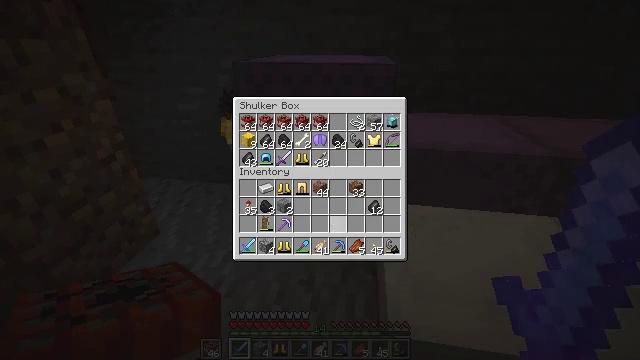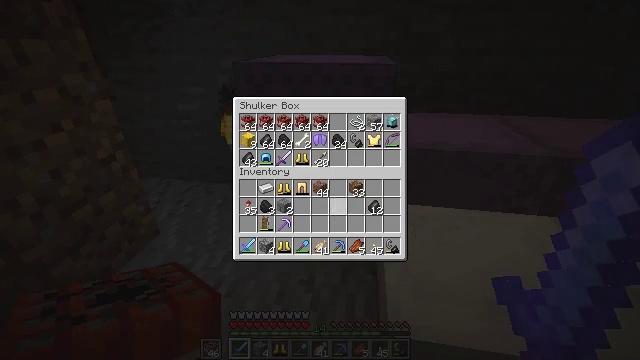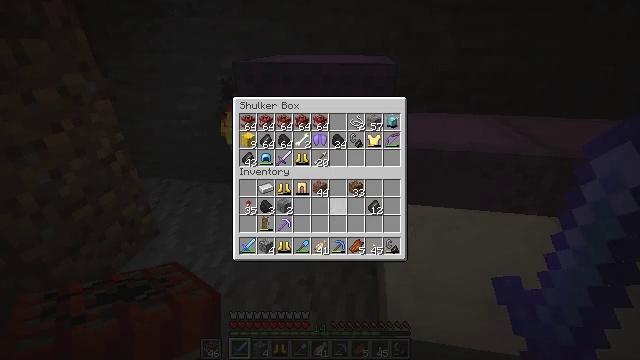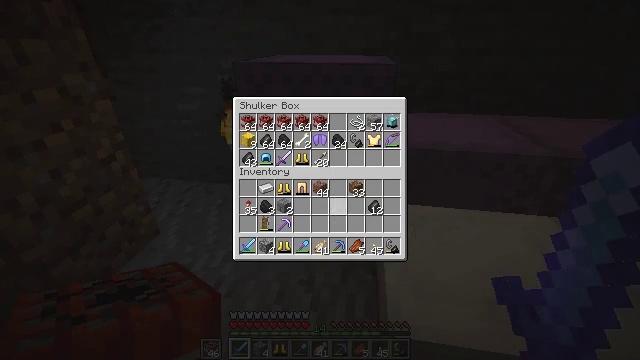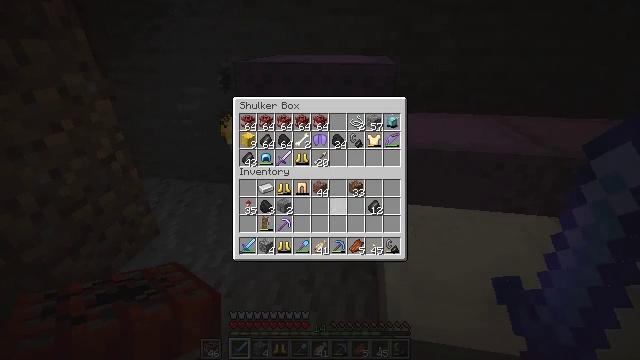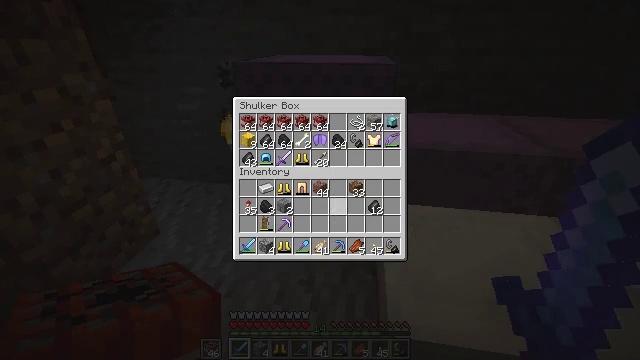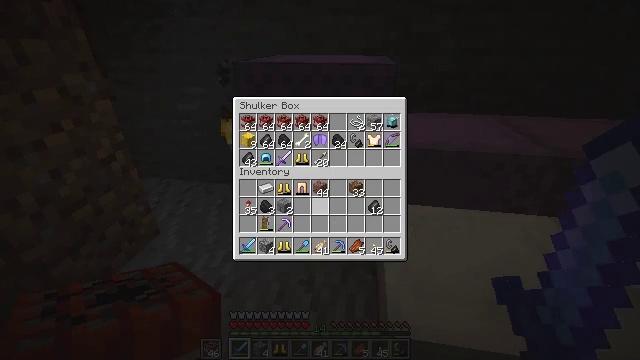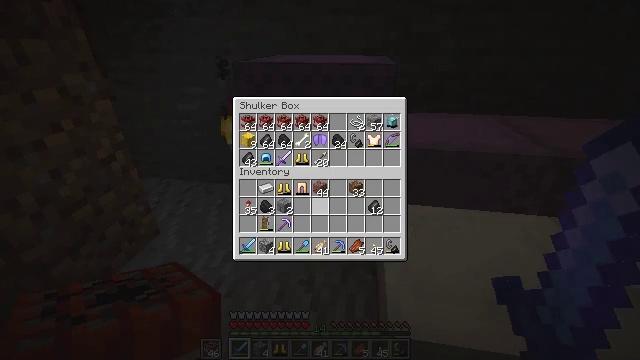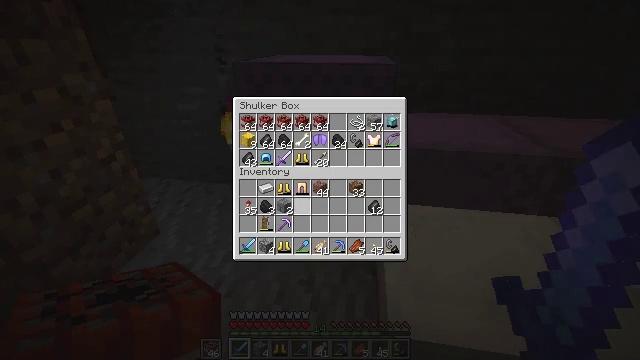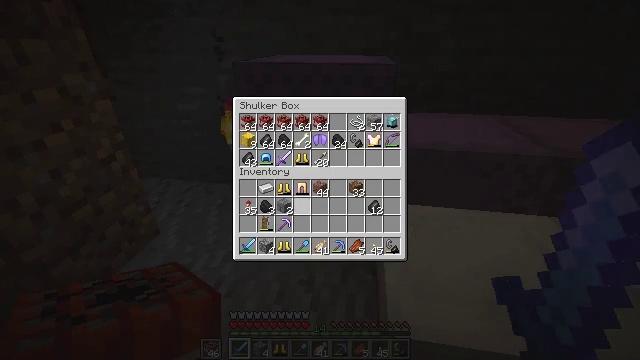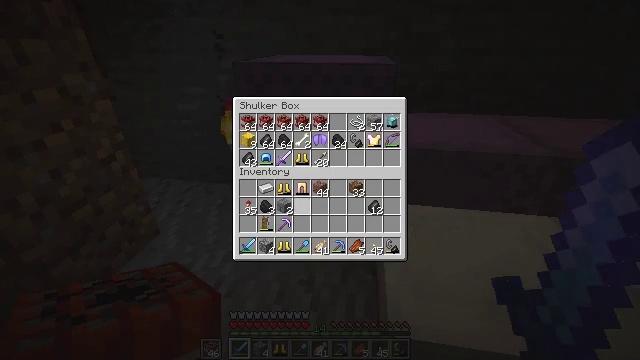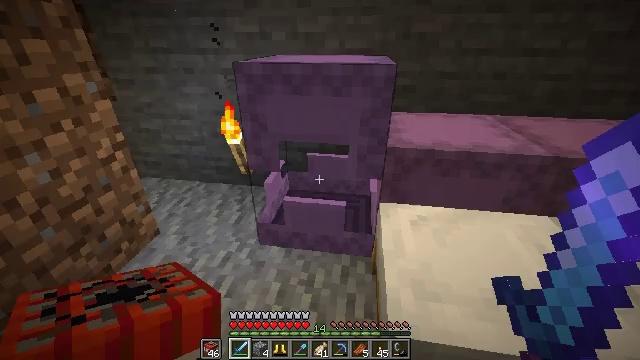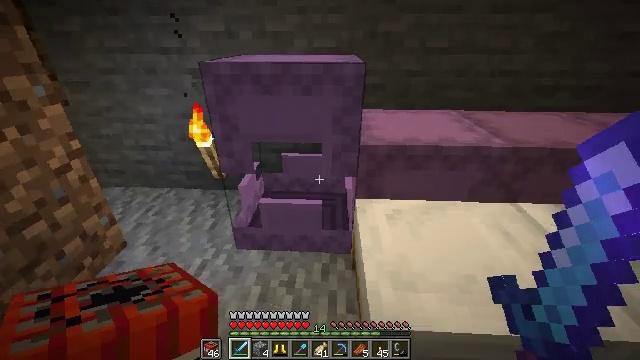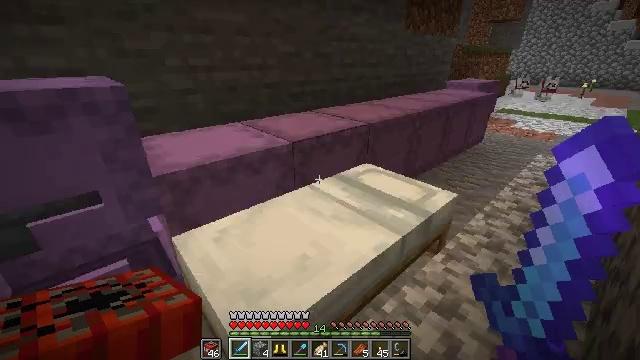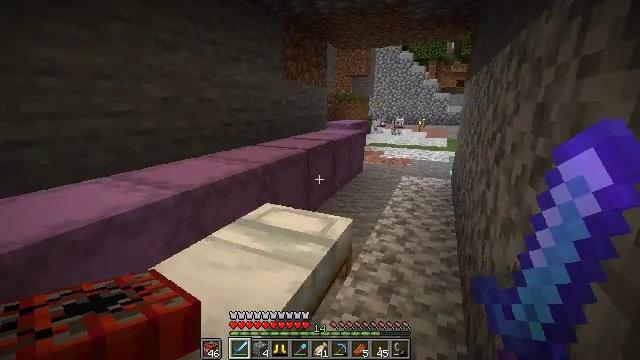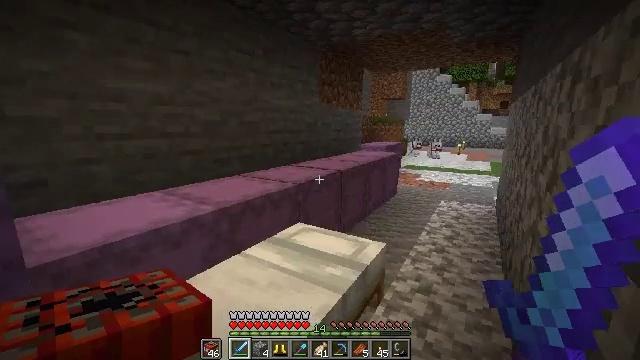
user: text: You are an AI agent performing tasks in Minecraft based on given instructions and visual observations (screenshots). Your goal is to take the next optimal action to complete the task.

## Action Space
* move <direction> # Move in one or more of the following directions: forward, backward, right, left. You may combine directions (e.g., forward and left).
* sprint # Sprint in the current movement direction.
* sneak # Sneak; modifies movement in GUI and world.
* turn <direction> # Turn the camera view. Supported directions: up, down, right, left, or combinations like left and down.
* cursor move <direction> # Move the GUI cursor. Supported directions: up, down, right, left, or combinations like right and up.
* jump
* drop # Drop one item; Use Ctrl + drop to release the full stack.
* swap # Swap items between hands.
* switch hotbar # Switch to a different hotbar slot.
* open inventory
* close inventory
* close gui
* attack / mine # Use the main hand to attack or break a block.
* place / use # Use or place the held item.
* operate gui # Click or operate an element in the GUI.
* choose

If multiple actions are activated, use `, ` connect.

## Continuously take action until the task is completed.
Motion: motion action
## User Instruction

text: Drop golden leggings.
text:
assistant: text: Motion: sneak
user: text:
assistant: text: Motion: sneak
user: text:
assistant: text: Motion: sneak
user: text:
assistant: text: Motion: sneak
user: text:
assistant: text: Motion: sneak
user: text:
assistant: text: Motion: cursor move left
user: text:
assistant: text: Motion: cursor move left
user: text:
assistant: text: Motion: no_op
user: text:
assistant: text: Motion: no_op
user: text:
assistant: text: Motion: no_op
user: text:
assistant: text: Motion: no_op
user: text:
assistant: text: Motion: turn right, close gui
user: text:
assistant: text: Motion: turn right and up
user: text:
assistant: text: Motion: turn right and up
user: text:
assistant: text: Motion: turn left and up
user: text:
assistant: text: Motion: turn down
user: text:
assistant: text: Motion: turn right and down
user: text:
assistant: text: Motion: turn right and up
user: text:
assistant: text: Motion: move forward, turn right
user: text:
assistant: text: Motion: turn right
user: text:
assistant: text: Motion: turn right and up
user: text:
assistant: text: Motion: move forward, turn right
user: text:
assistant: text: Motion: move forward
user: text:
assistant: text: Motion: move forward, turn right
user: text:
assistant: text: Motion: move forward
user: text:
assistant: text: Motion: move forward
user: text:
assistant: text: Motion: move forward
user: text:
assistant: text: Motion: move forward
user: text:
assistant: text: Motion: move forward
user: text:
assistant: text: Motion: move forward